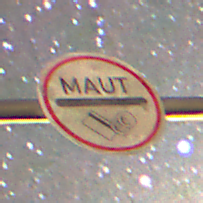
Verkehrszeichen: MautflichtigeStrecke
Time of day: Night
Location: Outdoor (Suburban)
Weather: Clear
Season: NotSpecified
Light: Artificial